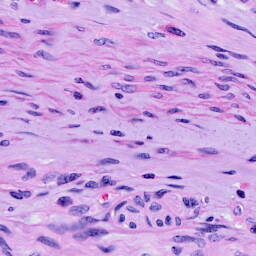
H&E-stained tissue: Cervix